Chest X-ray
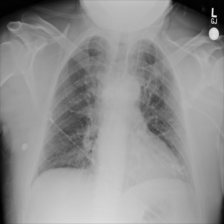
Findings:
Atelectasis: negative
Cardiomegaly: negative
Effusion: negative
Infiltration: positive
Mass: negative
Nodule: negative
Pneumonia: negative
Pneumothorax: negative
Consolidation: negative
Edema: negative
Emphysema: negative
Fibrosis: negative
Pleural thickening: negative
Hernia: negative